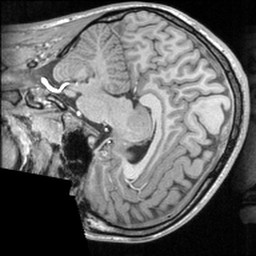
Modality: T1w
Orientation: sagittal